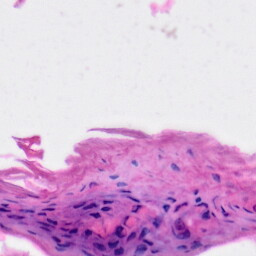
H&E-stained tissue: Skin